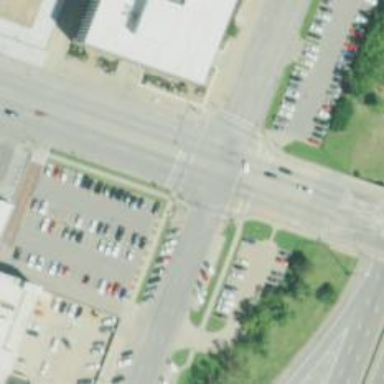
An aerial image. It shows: Solid stop line on the road marking.